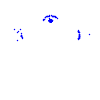
Particle: pion